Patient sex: F
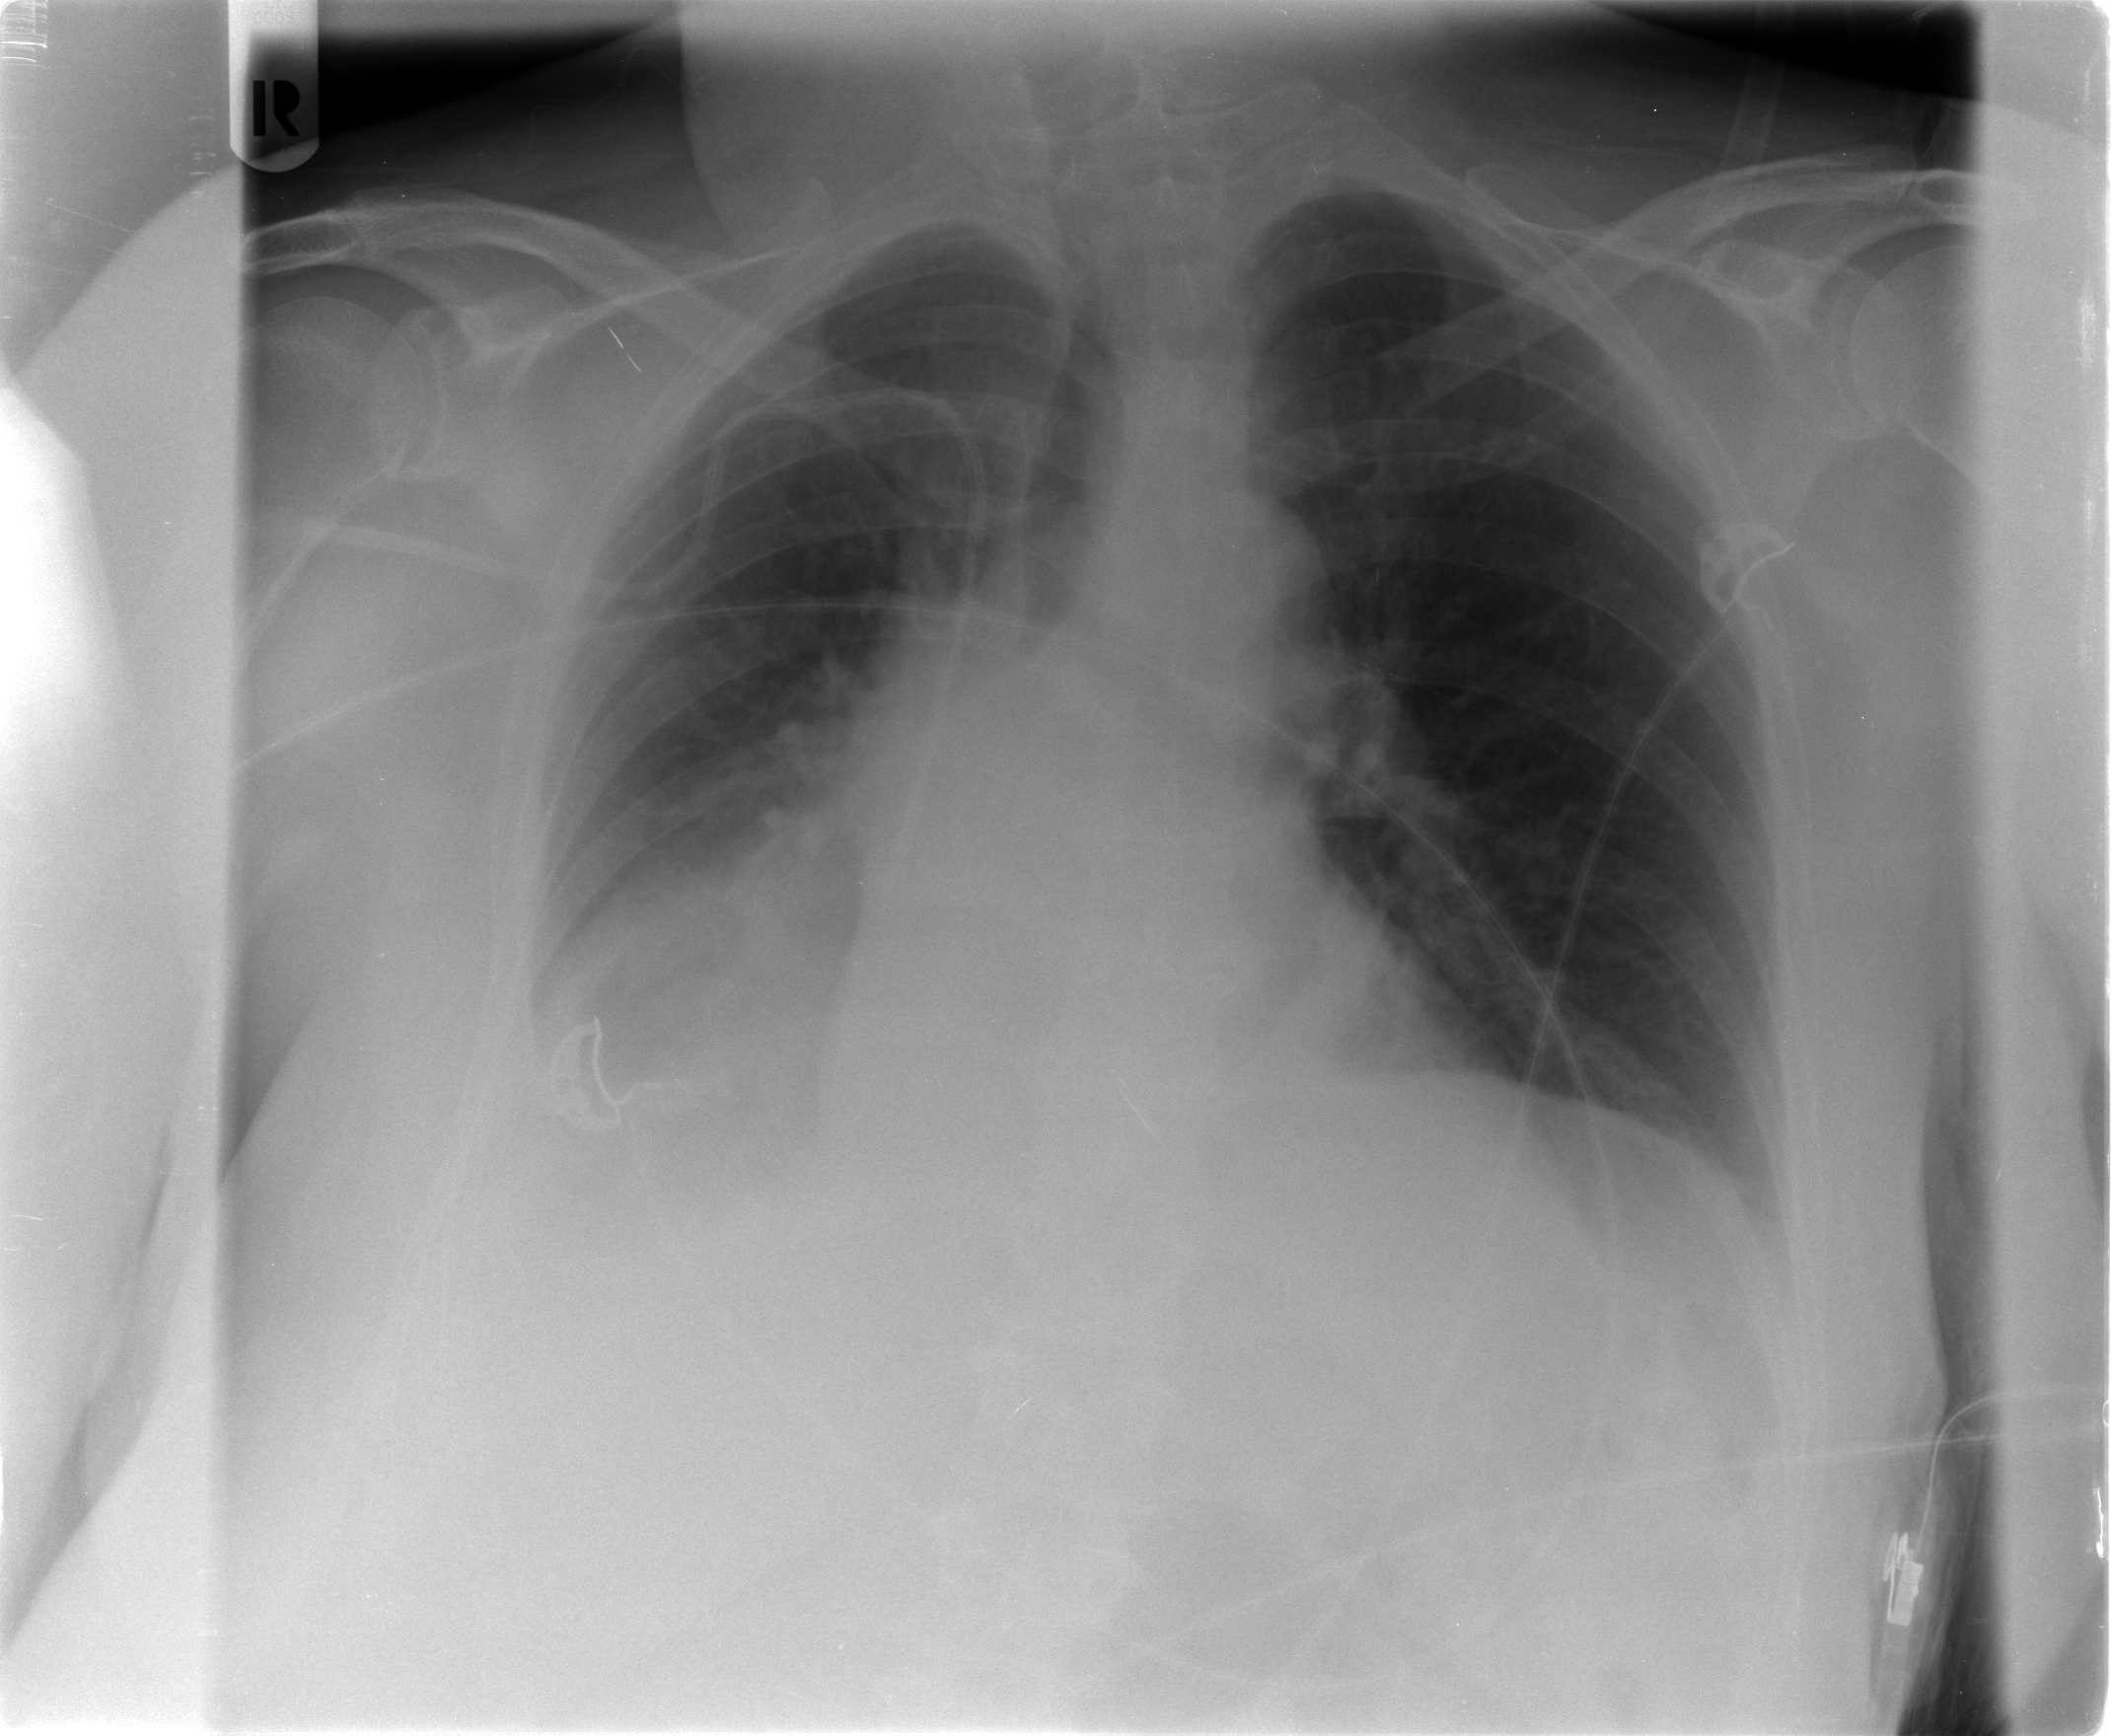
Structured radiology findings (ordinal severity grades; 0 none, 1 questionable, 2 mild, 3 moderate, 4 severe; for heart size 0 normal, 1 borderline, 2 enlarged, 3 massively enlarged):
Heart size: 0
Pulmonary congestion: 0
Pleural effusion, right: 1
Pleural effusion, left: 0
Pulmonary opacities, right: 2
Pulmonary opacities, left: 0
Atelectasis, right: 3
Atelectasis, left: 0